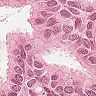
Metastatic tissue present: yes